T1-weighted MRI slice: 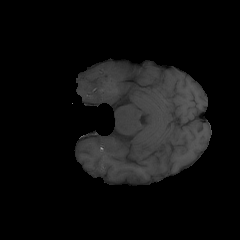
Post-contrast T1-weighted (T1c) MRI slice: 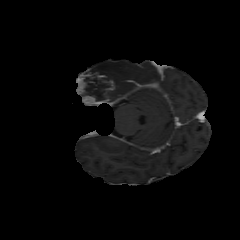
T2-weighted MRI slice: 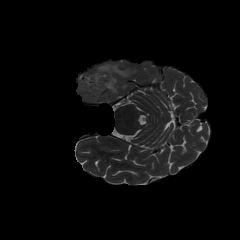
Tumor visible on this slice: yes